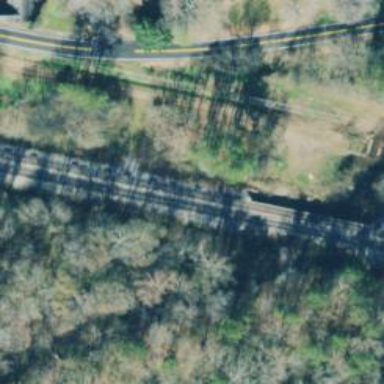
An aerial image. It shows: Railway track.